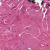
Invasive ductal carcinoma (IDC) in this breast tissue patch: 0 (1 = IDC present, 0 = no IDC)